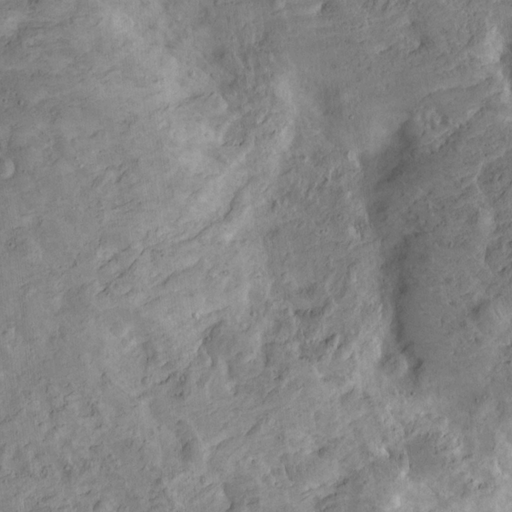
Objects detected: cone